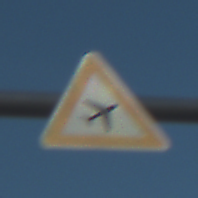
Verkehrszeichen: FlugbetriebLinks
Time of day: MorningAfternoon
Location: Outdoor (Nature)
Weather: Clear
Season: NotSpecified
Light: Natural